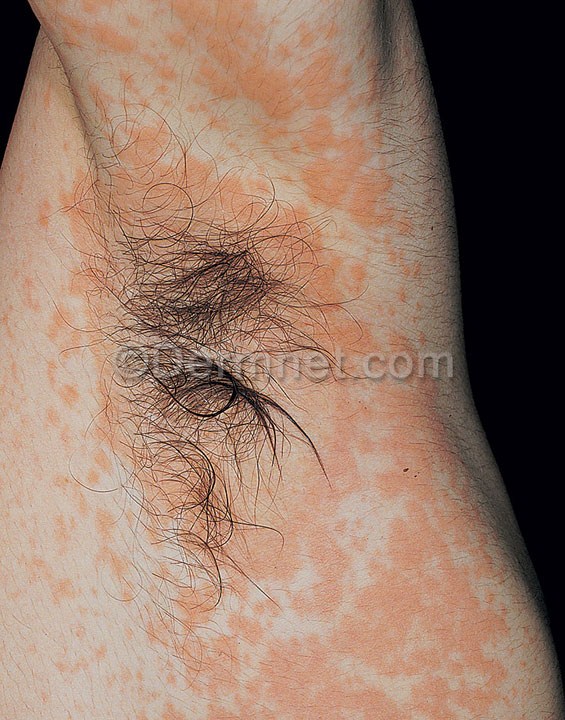
Disease: Poison Ivy Photos and other Contact Dermatitis